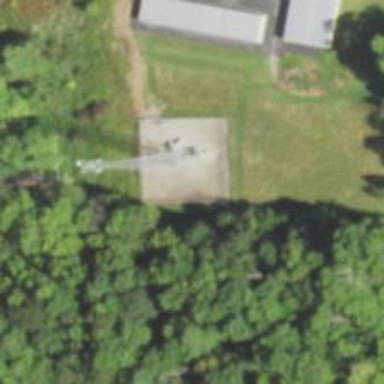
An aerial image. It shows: Communication mast tower.